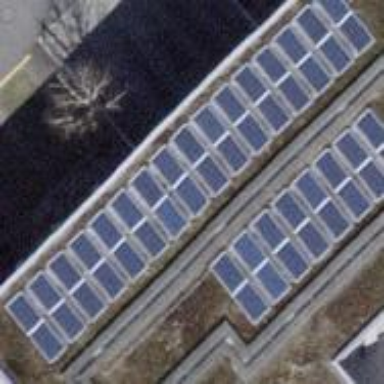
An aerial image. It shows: Solar photovoltaic panel generator.